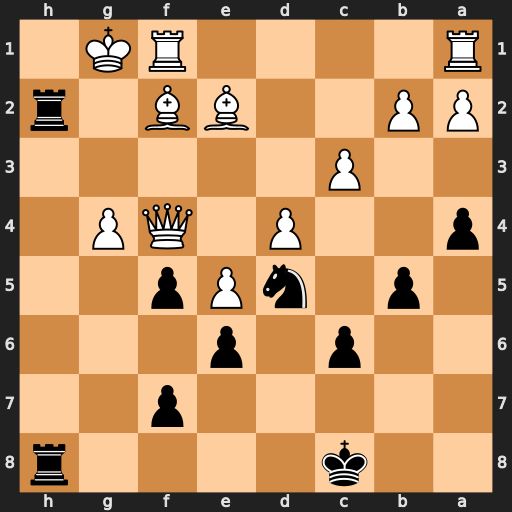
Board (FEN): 2k4r/5p2/2p1p3/1p1nPp2/p2P1QP1/2P5/PP2BB1r/R4RK1
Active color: b
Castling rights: -
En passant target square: -
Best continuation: Nxf4 Bf3 Rg2+ Bxg2 Ne2#